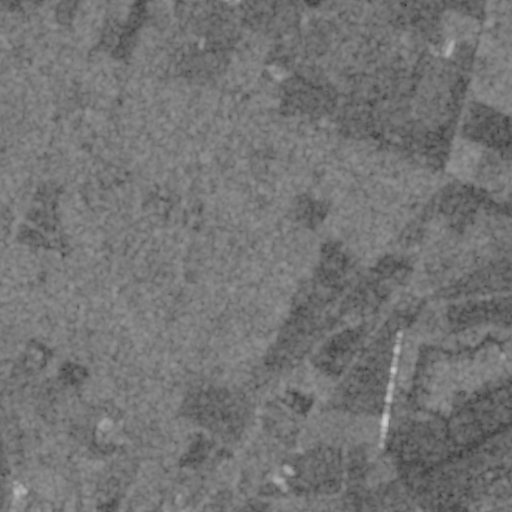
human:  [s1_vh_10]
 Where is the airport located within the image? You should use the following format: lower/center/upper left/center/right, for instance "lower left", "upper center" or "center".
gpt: The airport is located in the lower right of the image.
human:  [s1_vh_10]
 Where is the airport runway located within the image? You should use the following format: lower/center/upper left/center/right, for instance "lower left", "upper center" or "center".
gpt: The airport runway is located in the lower right of the image.
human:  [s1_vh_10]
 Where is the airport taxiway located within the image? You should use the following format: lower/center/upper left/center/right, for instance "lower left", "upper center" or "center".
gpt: The airport taxiway is located in the lower right of the image.
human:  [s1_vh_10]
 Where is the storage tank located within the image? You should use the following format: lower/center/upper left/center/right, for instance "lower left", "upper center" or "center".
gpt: The storage tank is located in the upper center of the image.
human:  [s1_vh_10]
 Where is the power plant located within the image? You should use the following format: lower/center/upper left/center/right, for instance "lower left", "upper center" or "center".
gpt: There is no power plant in the image.

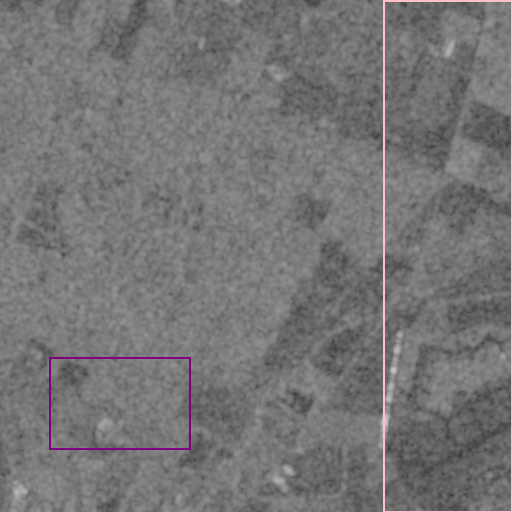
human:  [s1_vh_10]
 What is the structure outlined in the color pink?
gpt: The structure outlined in pink is an airport.
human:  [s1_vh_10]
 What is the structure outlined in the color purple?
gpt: The structure outlined in purple is a crop field.
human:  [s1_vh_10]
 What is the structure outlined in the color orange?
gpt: There is no orange outline.